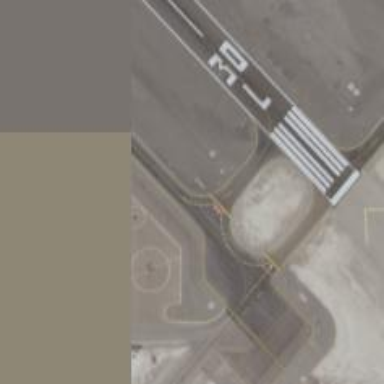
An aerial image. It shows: Image of taxiway at airport.